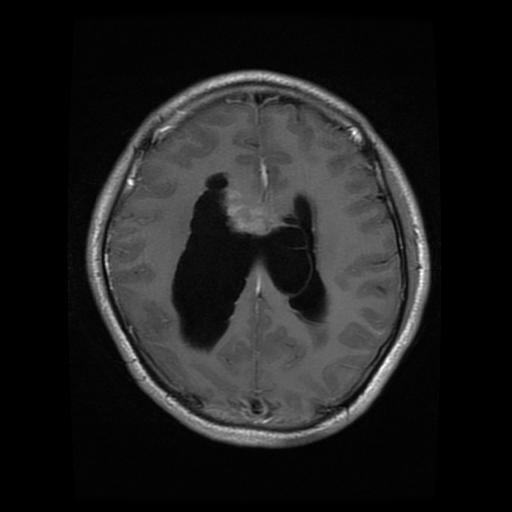
Label: glioma